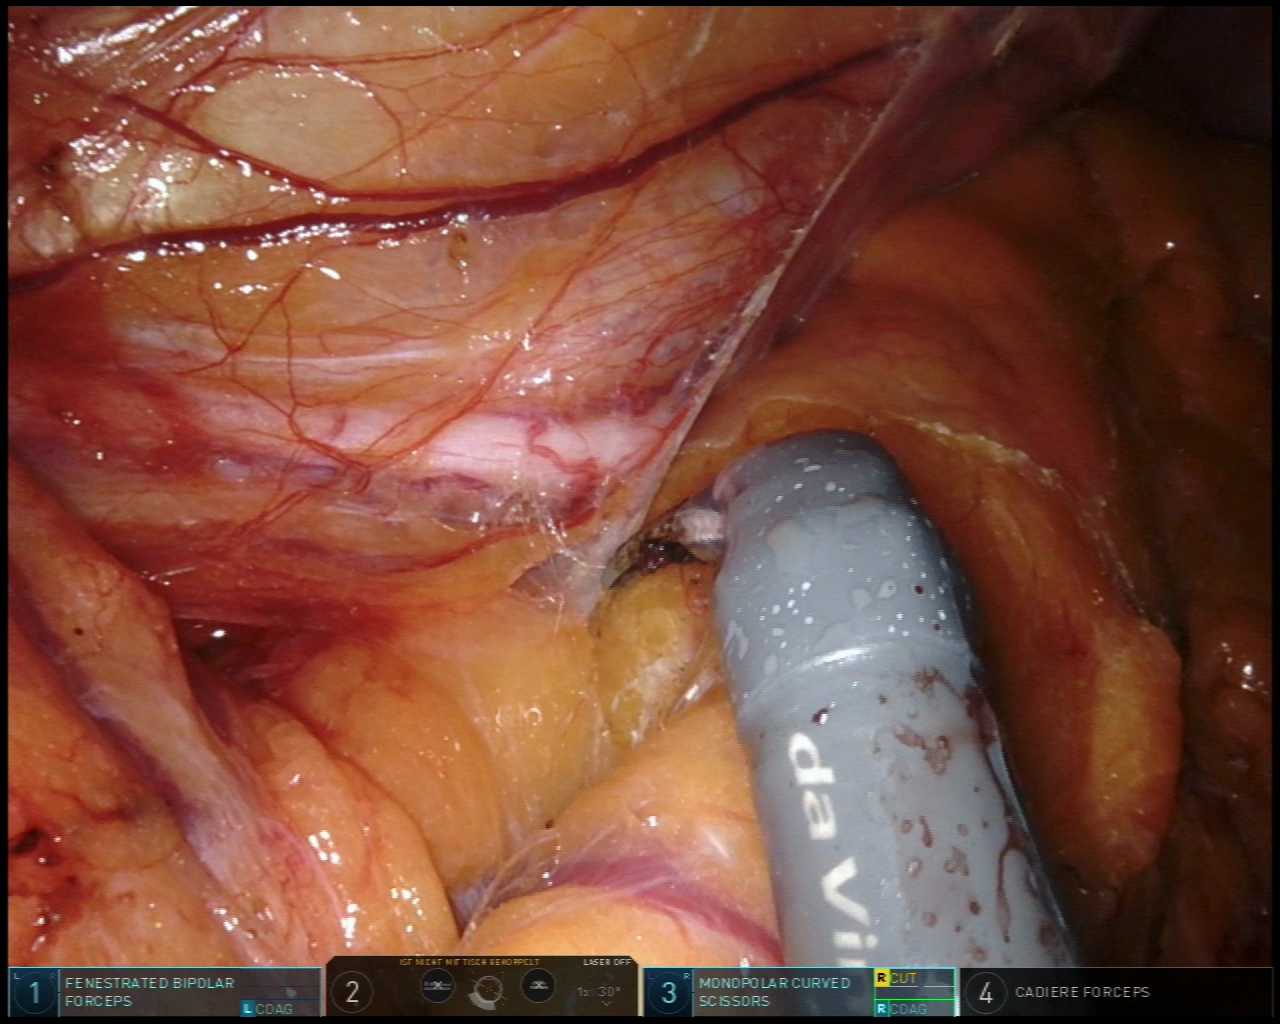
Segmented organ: ureter
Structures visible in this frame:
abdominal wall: yes
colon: no
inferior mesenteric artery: no
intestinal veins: no
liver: no
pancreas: no
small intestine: no
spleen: no
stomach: no
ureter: yes
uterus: no
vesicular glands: no